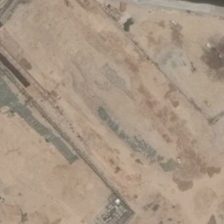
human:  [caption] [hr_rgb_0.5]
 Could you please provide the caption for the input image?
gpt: the bare land is vast and large .

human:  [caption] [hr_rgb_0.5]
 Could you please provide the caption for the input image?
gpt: this piece of bare land next to an ocean .

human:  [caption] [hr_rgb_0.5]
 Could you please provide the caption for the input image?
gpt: the bare land is vast and large .

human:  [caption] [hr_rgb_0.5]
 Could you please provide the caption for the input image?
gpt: this piece of bare land next to an ocean .

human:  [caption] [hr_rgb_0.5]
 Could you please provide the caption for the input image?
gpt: the bare land is vast and large .